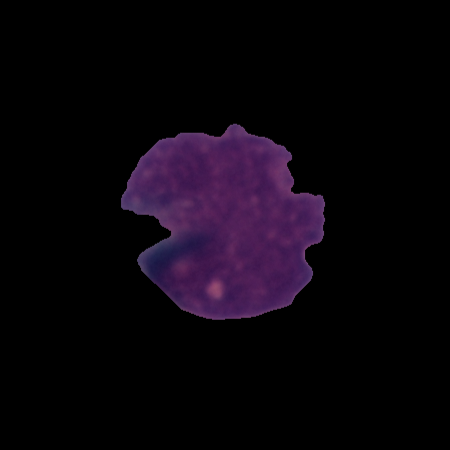
Label: cancer